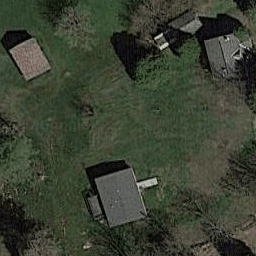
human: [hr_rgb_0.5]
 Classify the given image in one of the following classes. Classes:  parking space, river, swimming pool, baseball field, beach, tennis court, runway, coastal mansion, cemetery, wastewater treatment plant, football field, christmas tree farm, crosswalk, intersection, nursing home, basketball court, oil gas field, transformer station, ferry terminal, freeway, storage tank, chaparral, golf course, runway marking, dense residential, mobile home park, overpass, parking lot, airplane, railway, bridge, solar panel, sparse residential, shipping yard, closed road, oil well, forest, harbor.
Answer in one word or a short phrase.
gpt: sparse residential